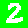
Digit: 2